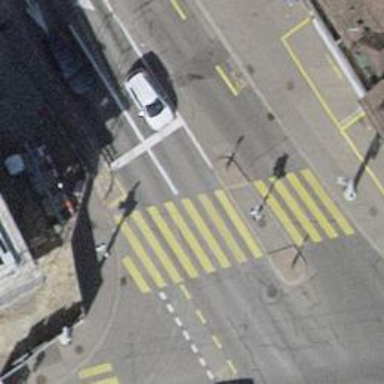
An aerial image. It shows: Road with traffic signals and zebra crossing with zebra markings.